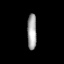
Tissue: prostate
Cell type: Myeloid cells
Senescence score: 0.8487
Nuclear area (px): 324
Mean DAPI intensity: 164.497